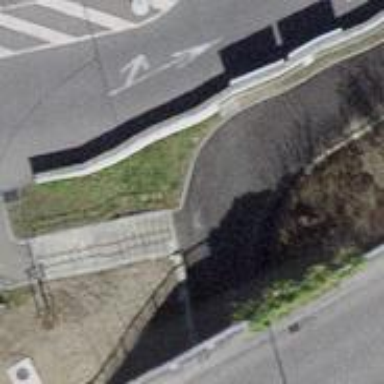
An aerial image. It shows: Road with steps.